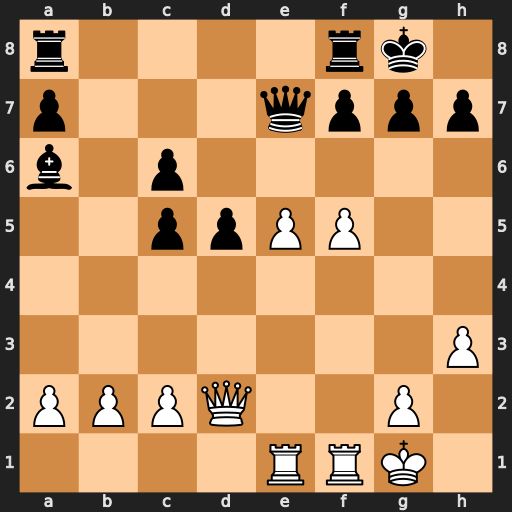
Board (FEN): r4rk1/p3qppp/b1p5/2ppPP2/8/7P/PPPQ2P1/4RRK1
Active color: w
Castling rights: -
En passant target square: -
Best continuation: f6 Rfe8 fxe7